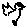
Label: bird